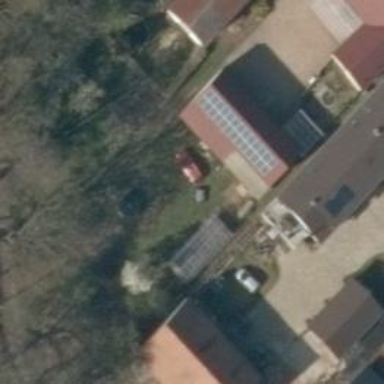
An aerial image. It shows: Solar photovoltaic panel generator producing electricity in small installation.